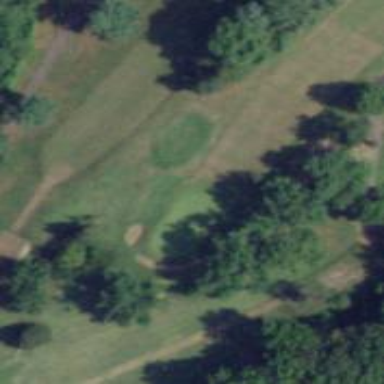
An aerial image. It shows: Golf hole.